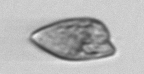
Label: Prorocentrum_dentatum